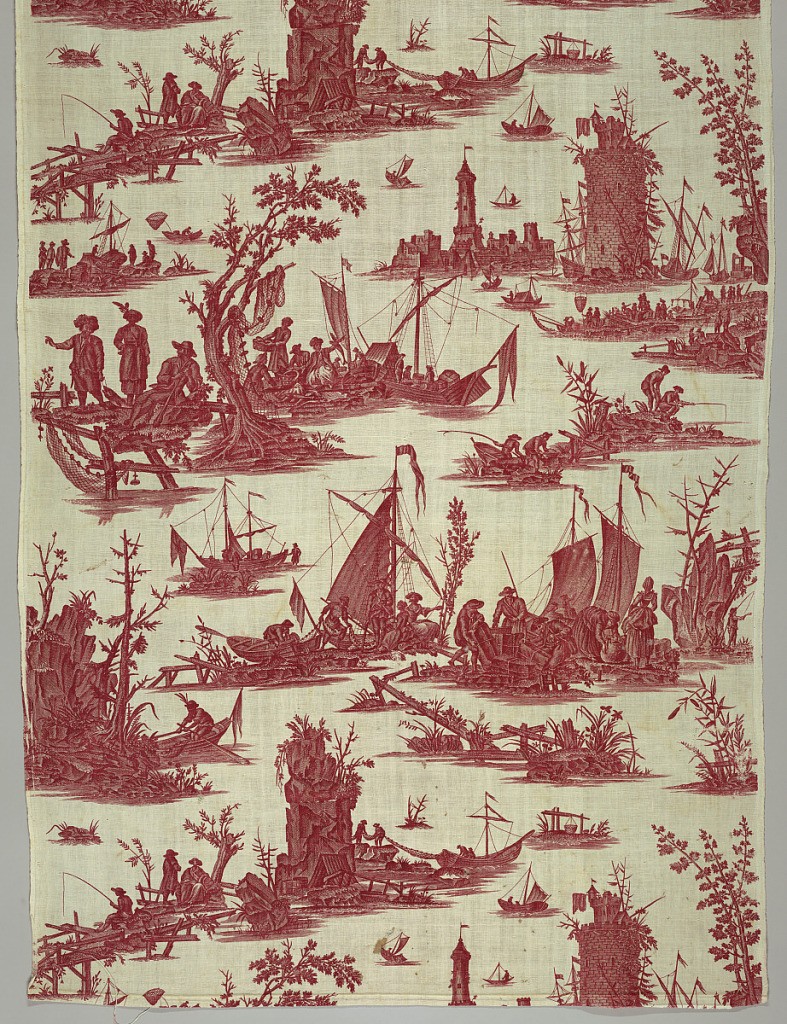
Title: La peche et le commerce maritime
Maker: Oberkampf & Cie., Jouy-en-Josas, France, 1759–1815
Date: ca. 1780
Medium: cotton Technique: printed by engraved plate on plain weave
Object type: Textile
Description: Scenes with boats of various sizes, fishing nets and people. In red on white.